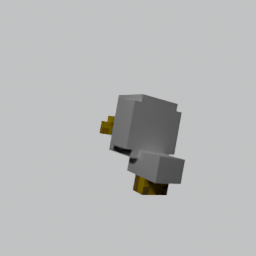
Label: animals